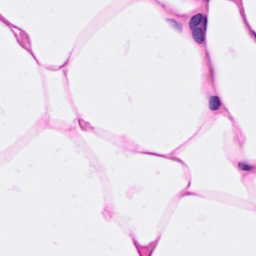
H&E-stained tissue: Breast